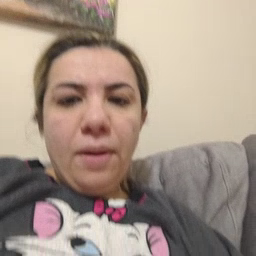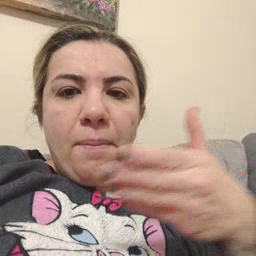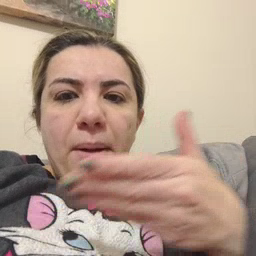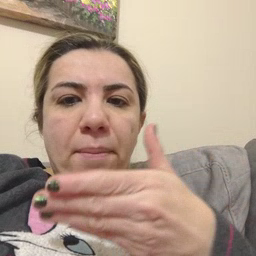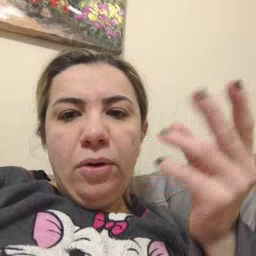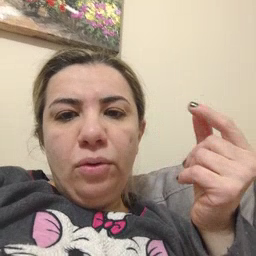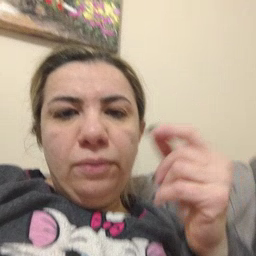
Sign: puppy